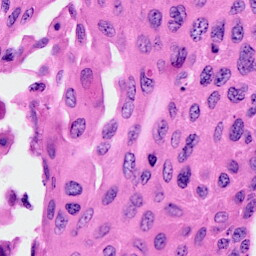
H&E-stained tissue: Cervix